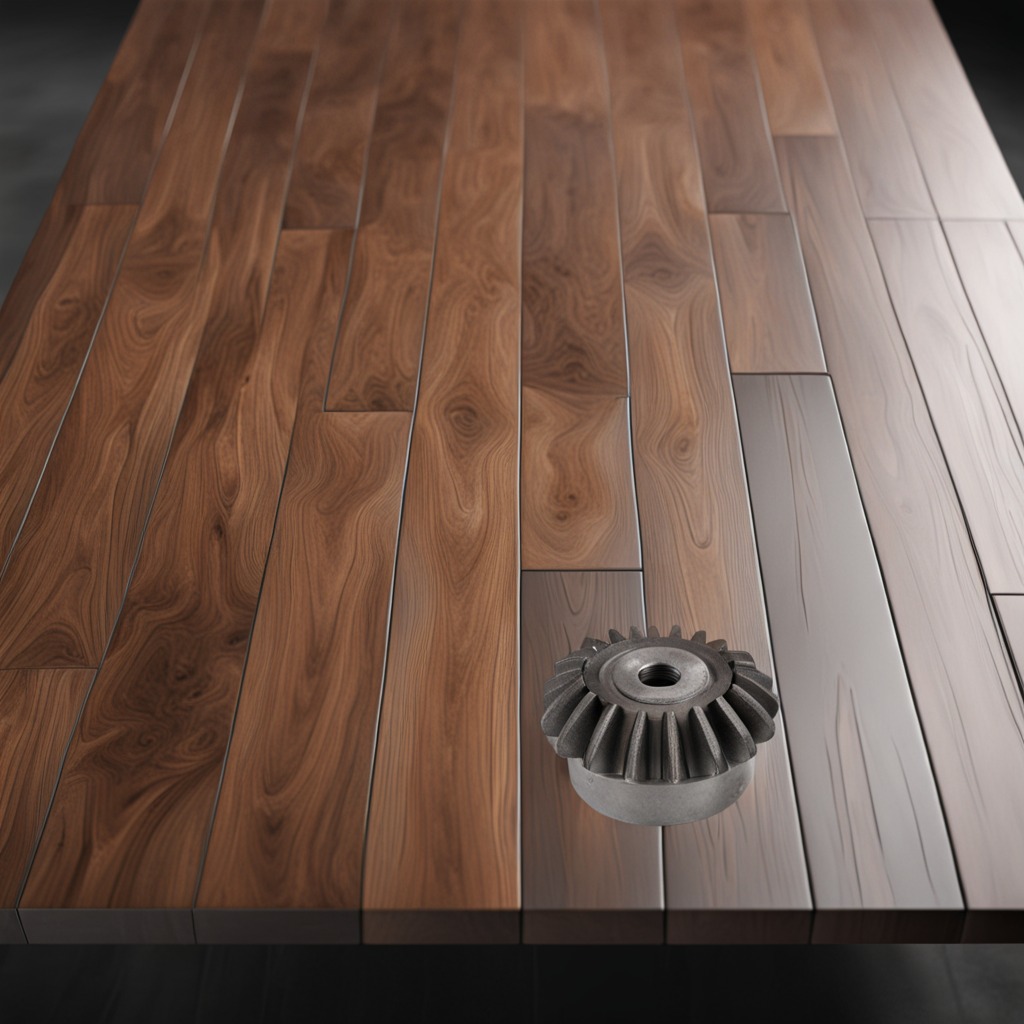
A steel gear with teeth is lying on an oil-spilled wooden table in a vintage motorcycle garage.